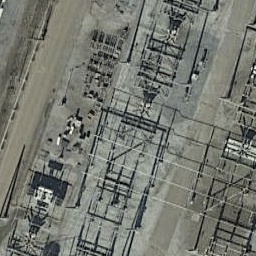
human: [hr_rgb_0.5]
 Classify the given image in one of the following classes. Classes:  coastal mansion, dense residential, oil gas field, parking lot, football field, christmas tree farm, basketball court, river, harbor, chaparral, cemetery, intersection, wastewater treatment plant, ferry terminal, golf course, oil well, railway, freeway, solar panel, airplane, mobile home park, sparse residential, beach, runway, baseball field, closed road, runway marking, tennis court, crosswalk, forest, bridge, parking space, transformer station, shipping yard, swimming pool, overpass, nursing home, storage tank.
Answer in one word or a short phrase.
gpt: transformer station